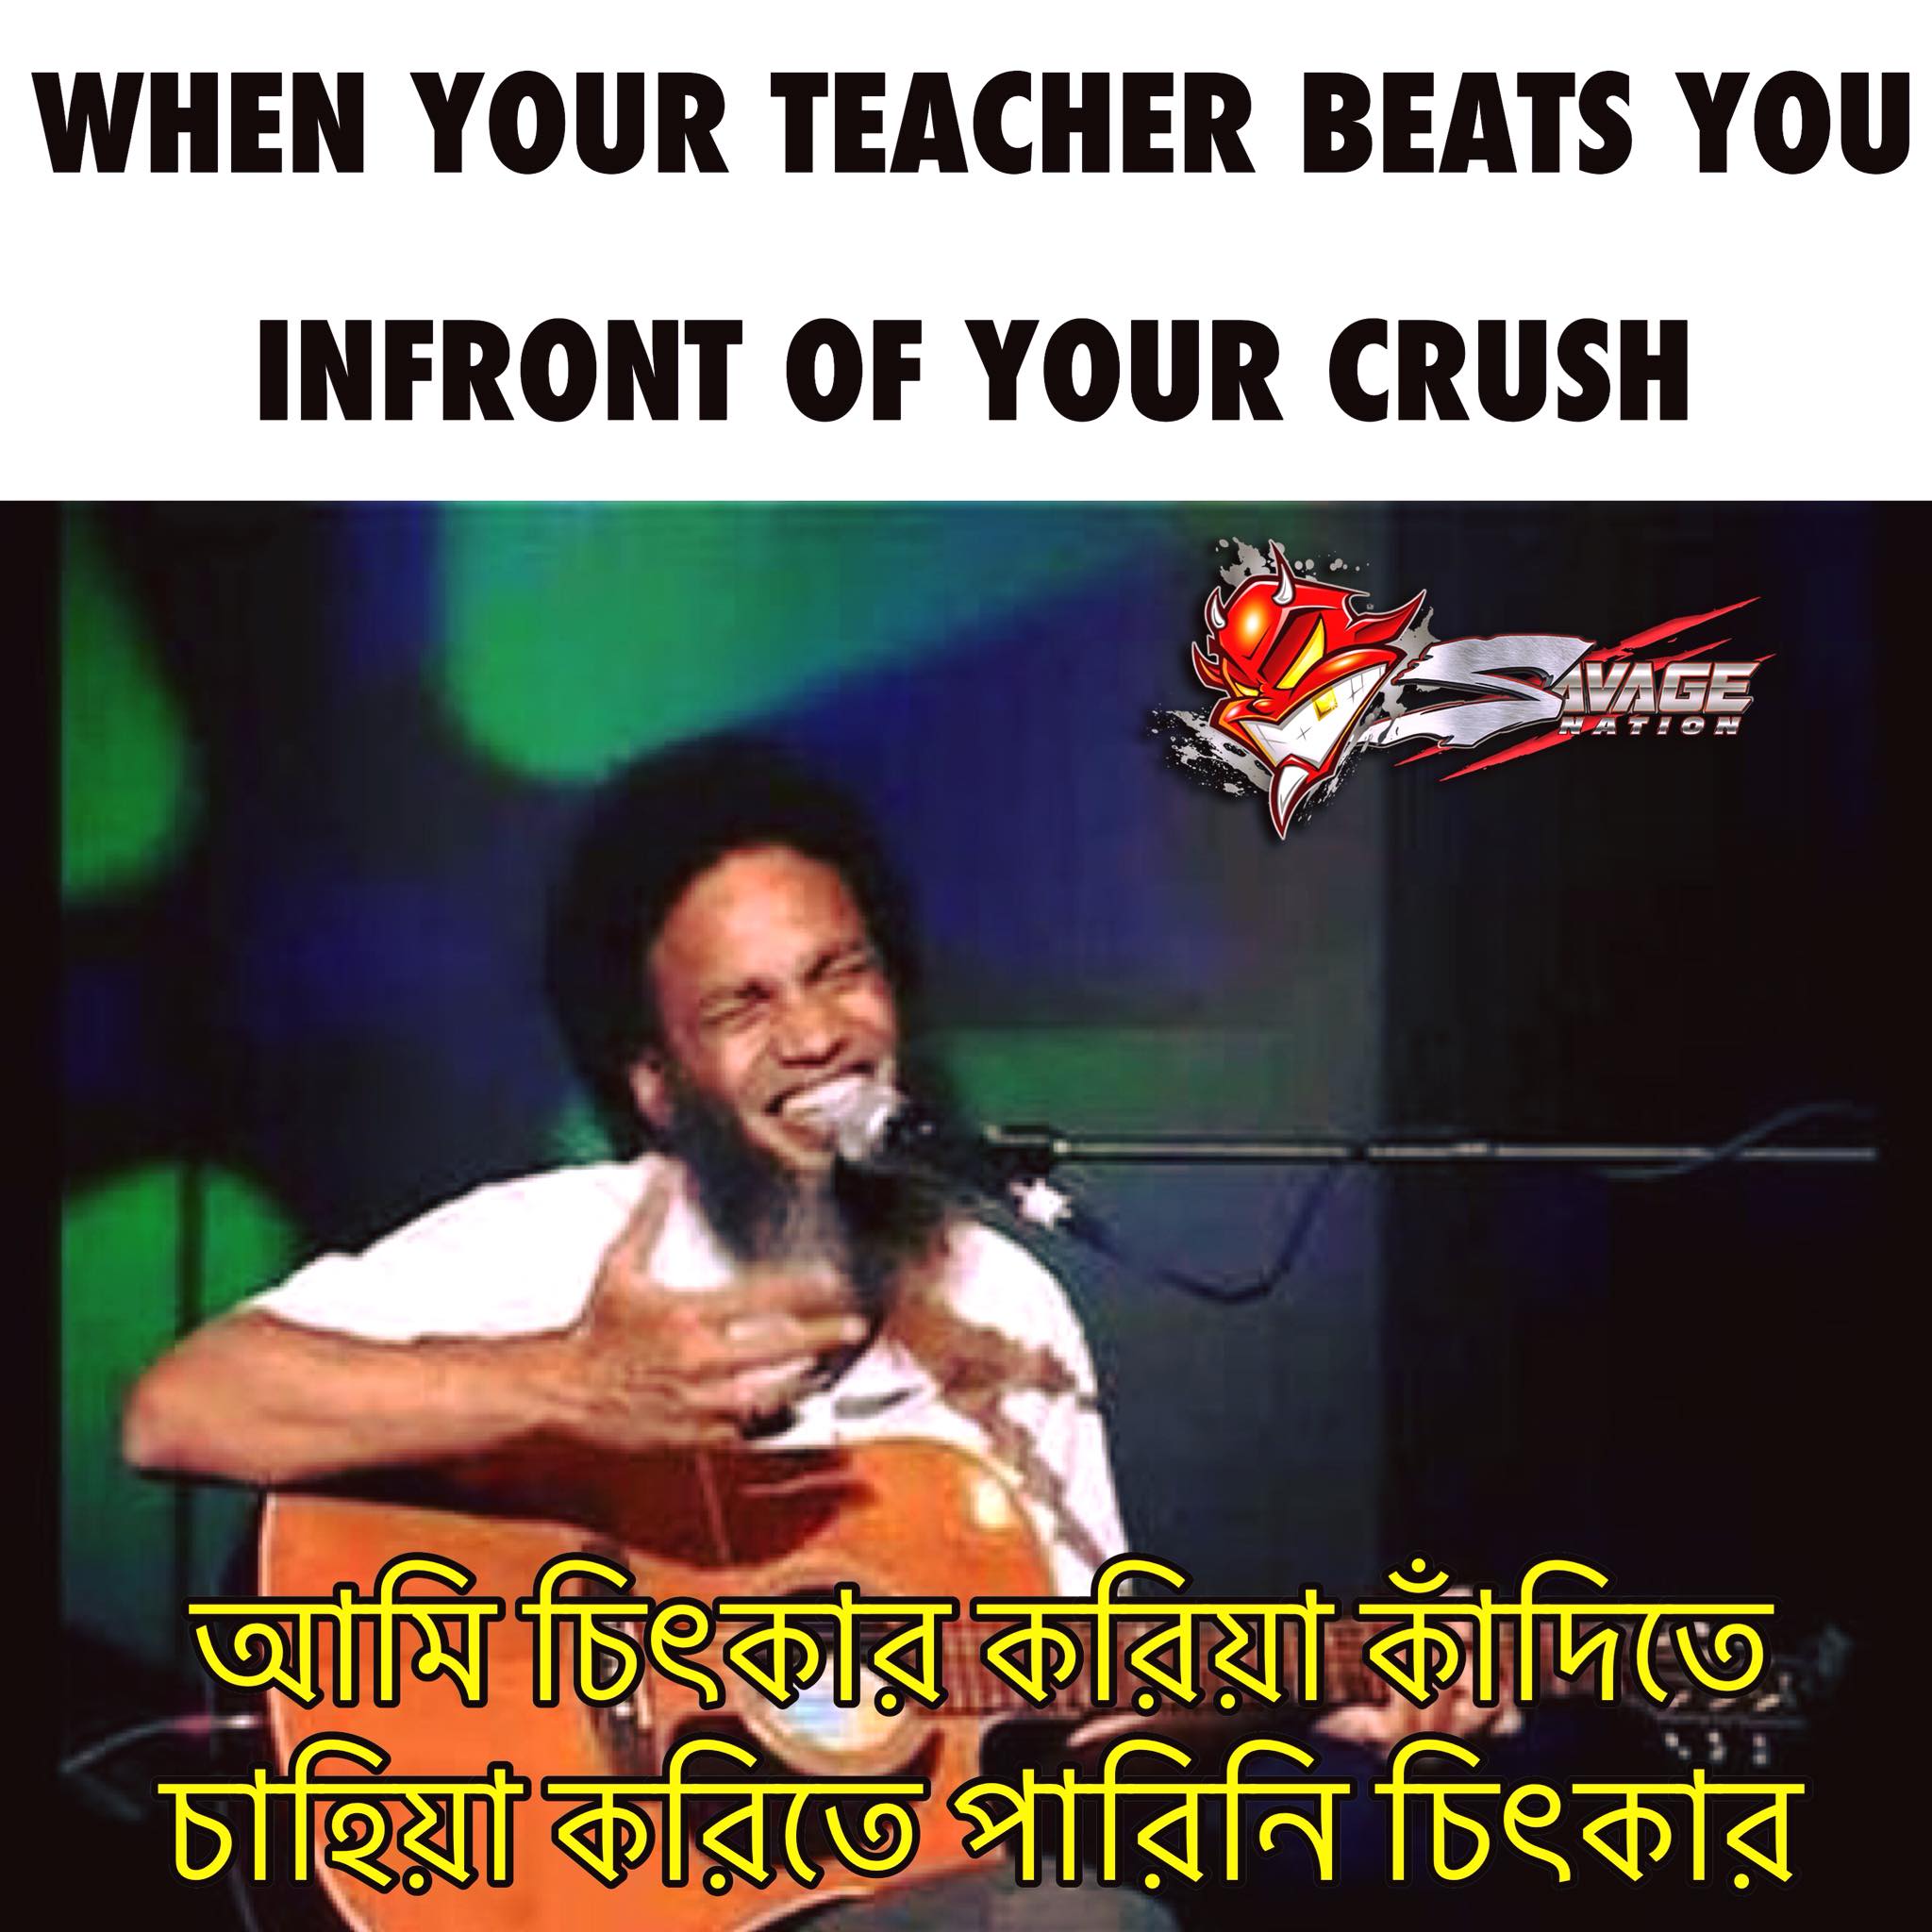
Caption: WHEN YOUR TEACHER BEATS YOU INFRONT OF YOUR CRUSH  আমি চিৎকার করিয়া কাদিতে চাহিয়া করিতে পারিনি চিৎকার
Label: non-hate